Question: Quite simply, I'm trying to connect to a MongoDB via Node.js:
'''
Db = require('../v2/node_modules/mongodb').Db
Connection = require('../v2/node_modules/mongodb').Connection
Server = require('../v2/node_modules/mongodb').Server
console.log "before"
DbServer = new Server("localhost", 27017, {})
db = new Db("twitter", DbServer, {native_parser:true})
console.log "after"
return
'''
That's my code and it's as simple as it gets. My output, however, seems to stop at the 'db = new Db...' line.

It never gets to the after. It doesn't give an error either. I know I have a DB running and when I fire up MongoHub, it's there along with the 'twitter' database
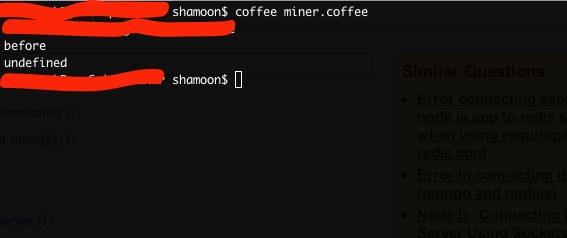
Answer: Just remove the native_parser=true would be ok
'Native bson parser not compiled, please compile or avoid using native_parser=true'